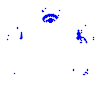
Particle: proton